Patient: sex F, age 69
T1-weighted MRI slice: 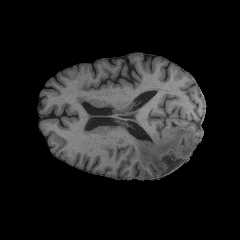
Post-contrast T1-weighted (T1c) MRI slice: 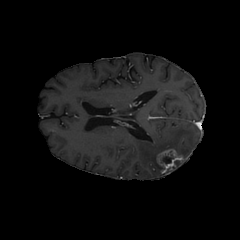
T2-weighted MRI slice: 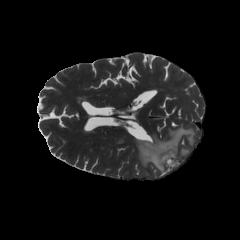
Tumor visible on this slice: yes
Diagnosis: Glioblastoma, IDH-wildtype
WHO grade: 4